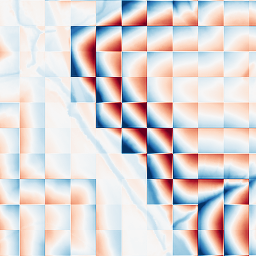
Category: wavelet
Decomposition family: wavelet_dwt
Decomposition parameters: wavelet: haar
level: 5
Upsampling method: lanczos
Upsampling parameters: scale: 8
Upsampling scale: 8